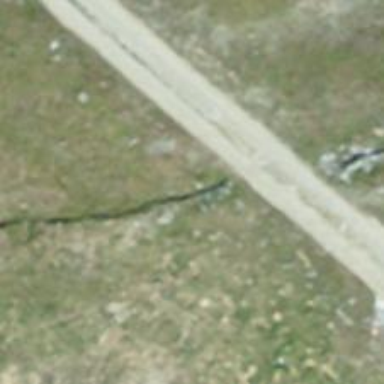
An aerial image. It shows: Culvert tunnel crossing ditch waterway.